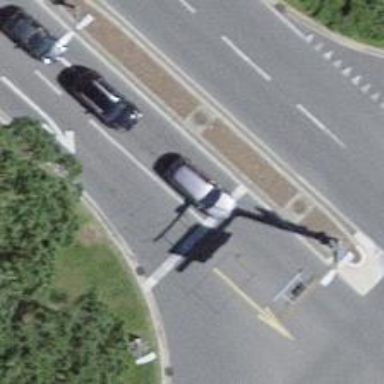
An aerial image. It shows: Road with traffic signals for signaling.